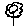
Label: flower